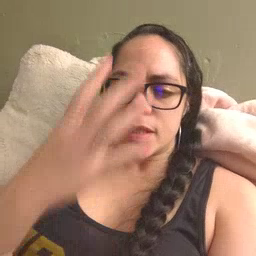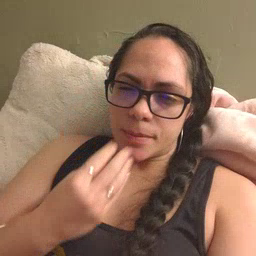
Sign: sleep